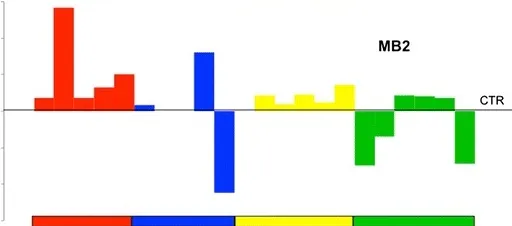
Molecular characterization of MB1 and MB2. MB2. Compared to normal cerebella (average of n = 7) as control (CTR). Genes are grouped and depicted in different colors, depending on the molecular subgroups, which they identify (SHH, WNT, GROUP 3, GROUP 4). The values of Relative Quantification are expressed in log10 scale.
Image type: chart (chart)